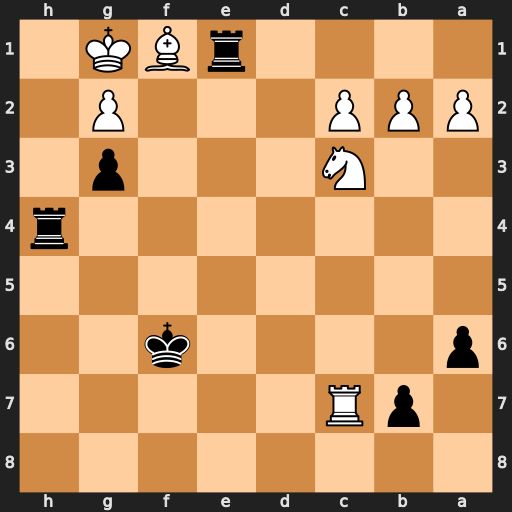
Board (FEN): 8/1pR5/p4k2/8/7r/2N3p1/PPP3P1/4rBK1
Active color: b
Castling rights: -
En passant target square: -
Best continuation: Rh1+ Kxh1 Rxf1#